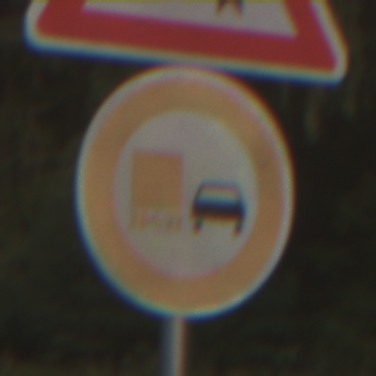
Verkehrszeichen: UeberholverbotKraftfahrzeuge
Zusatzzeichen oben: DoppelkurveZunaechstLinks
Umgebung: Outdoor, Nature
Tageszeit: SunriseSunset
Wetter: PartlyCloudy
Licht: Natural
Jahreszeit: NotSpecified
Kontrast: MediumContrast